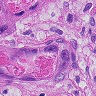
Metastatic tissue present: yes